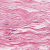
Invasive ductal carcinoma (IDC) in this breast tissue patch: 0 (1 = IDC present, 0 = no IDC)